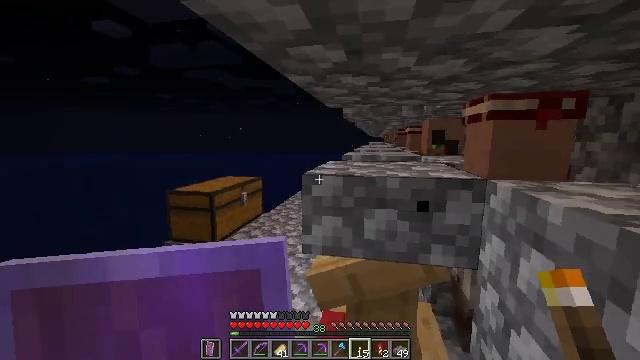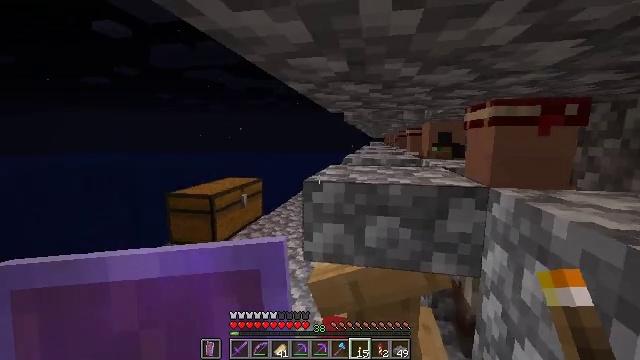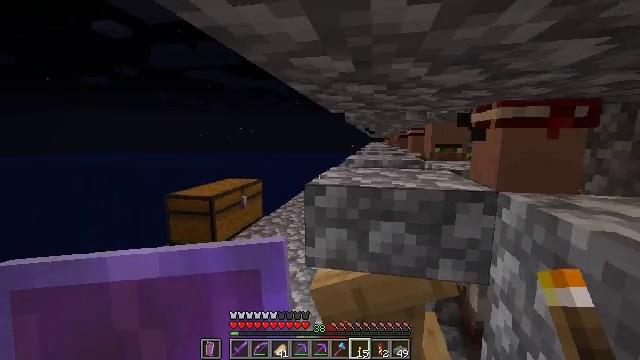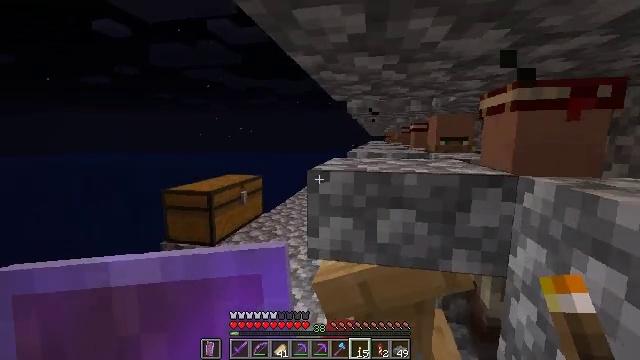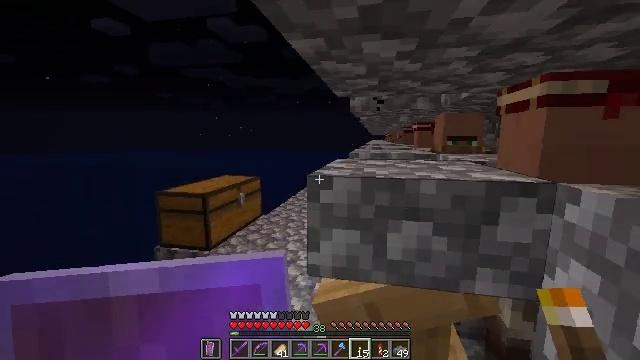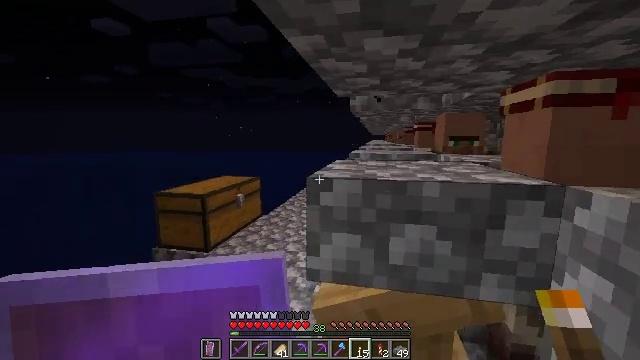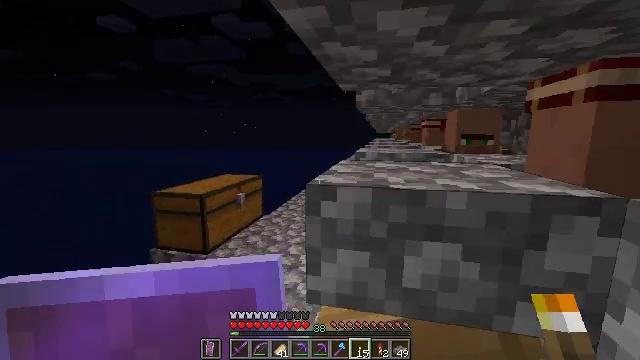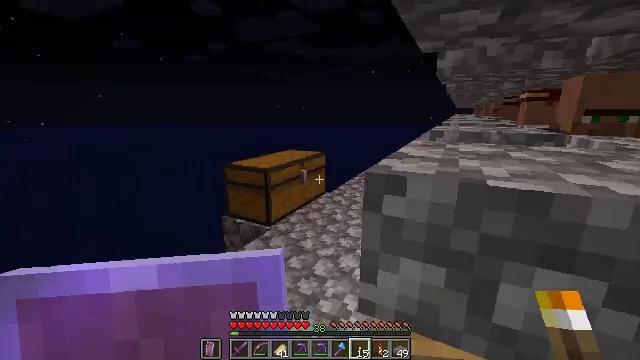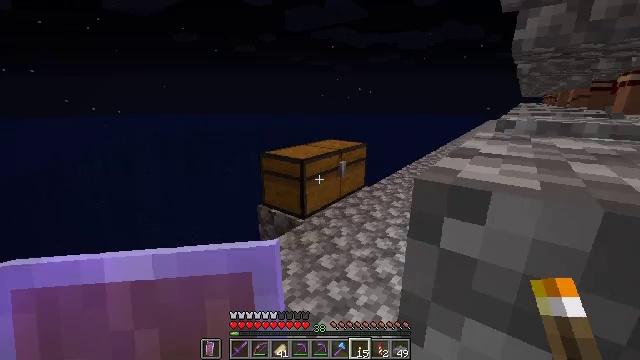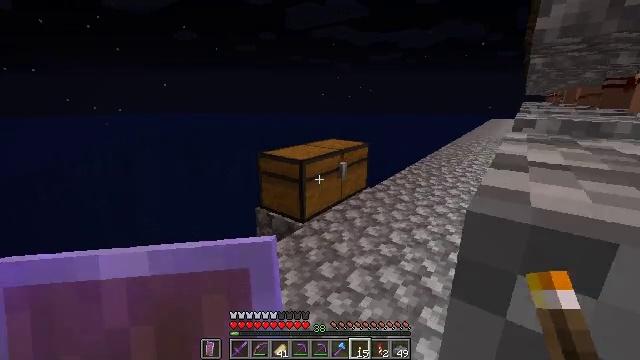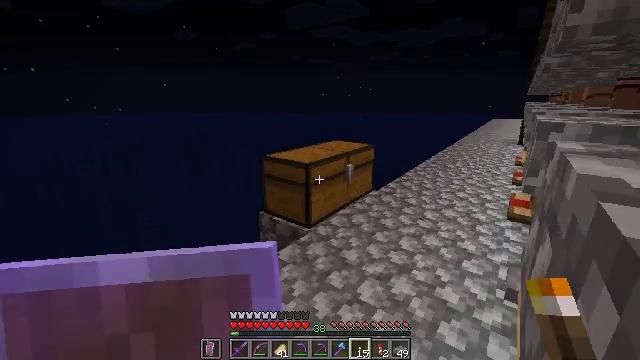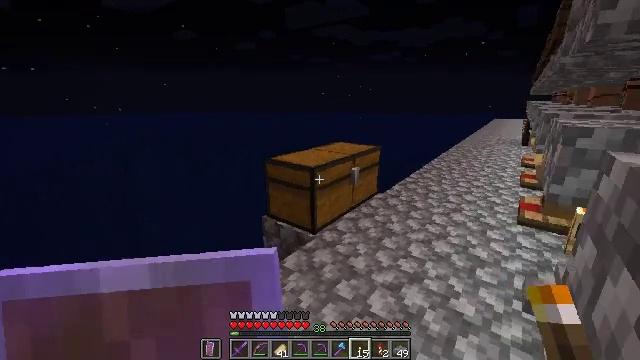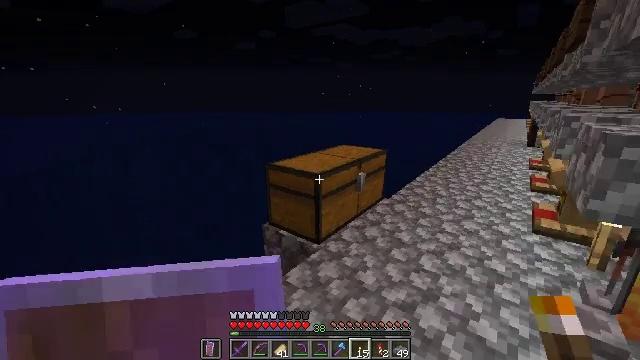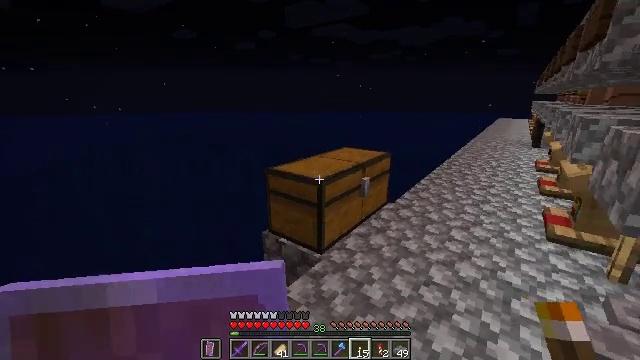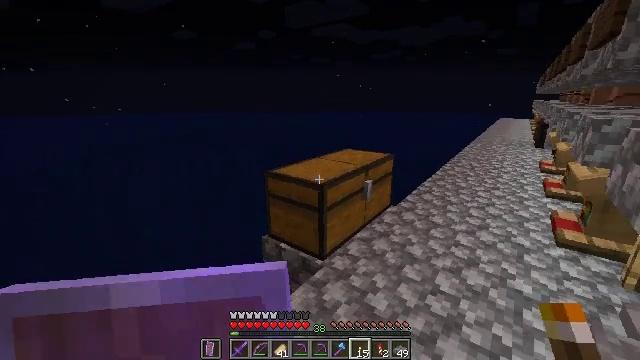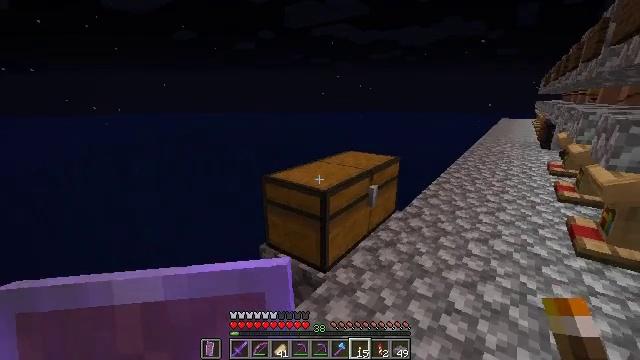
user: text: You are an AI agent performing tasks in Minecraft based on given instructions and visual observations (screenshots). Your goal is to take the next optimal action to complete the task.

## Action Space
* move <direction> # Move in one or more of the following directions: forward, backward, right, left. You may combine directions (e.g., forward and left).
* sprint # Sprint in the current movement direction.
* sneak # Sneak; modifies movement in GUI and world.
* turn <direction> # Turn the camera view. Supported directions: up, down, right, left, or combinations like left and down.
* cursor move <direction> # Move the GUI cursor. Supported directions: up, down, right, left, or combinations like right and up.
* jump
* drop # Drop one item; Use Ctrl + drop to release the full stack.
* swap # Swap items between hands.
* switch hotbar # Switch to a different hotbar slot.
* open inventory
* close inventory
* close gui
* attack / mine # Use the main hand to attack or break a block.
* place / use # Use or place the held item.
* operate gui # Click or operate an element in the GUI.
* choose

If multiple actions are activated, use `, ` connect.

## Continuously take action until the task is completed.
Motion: motion action
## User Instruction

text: Remove the cobblestone wall block.
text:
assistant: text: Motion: move forward
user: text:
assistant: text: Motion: move forward
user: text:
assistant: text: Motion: move forward
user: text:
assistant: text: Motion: move forward
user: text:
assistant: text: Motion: move forward
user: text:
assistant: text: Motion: move forward
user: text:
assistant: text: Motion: move forward, turn left and down
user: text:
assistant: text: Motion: move forward, turn left and down
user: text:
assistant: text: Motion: move forward
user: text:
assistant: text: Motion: move forward
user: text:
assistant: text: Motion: move forward
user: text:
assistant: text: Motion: move forward
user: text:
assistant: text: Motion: move forward
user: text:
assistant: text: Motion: move forward
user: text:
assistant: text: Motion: no_op
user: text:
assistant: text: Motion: no_op
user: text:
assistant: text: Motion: no_op
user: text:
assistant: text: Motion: no_op
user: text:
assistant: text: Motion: no_op
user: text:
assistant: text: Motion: no_op
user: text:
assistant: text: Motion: no_op
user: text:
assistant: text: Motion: no_op
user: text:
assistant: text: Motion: use / place
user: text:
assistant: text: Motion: use / place
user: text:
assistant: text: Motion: use / place
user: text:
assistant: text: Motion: no_op
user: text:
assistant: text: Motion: no_op
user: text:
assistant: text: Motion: no_op
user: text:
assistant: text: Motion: no_op
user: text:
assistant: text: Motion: no_op